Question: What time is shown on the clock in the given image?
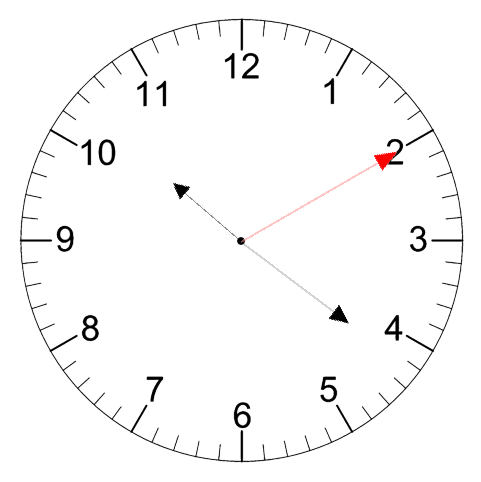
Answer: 10:21:10